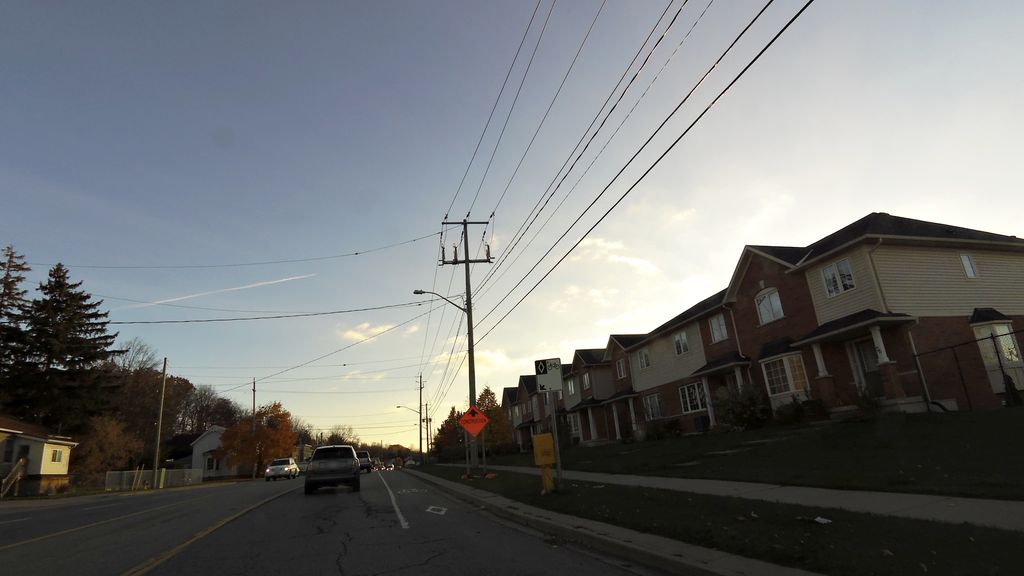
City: kitchener-waterloo